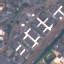
Land use / land cover: Industrial